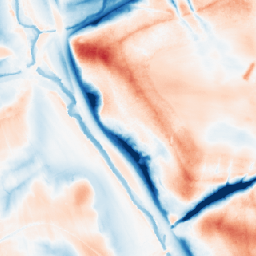
Category: edge_preserving
Decomposition family: guided
Decomposition parameters: radius: 16
eps: 1
Upsampling method: nearest
Upsampling parameters: scale: 8
Upsampling scale: 8